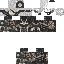
A female skeleton skin with dark skin, wearing brown helmet dressed in a black robe top and brown pants, featuring a closed mouth.